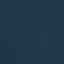
Label: SeaLake